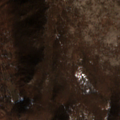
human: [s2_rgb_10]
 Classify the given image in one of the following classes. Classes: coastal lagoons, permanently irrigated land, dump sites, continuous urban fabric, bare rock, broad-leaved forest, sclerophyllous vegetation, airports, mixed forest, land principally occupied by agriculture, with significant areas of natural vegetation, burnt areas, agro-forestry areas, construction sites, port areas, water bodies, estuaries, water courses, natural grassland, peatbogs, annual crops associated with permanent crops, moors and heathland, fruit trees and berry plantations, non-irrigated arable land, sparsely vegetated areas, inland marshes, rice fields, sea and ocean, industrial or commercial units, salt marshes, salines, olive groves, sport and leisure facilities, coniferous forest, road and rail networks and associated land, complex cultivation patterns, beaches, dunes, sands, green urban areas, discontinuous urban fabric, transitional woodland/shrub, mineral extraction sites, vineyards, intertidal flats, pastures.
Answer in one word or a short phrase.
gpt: land principally occupied by agriculture, with significant areas of natural vegetation, broad-leaved forest, natural grassland, transitional woodland/shrub